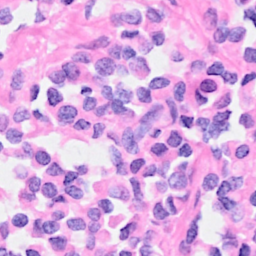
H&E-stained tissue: Breast